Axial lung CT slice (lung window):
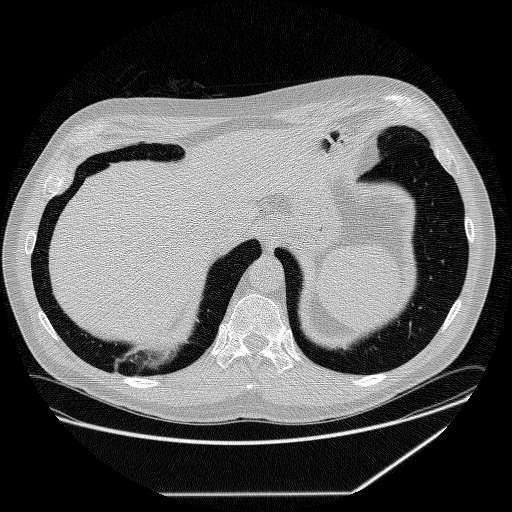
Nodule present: no